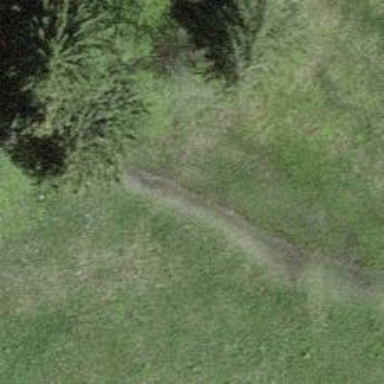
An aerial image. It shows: Muddy path.